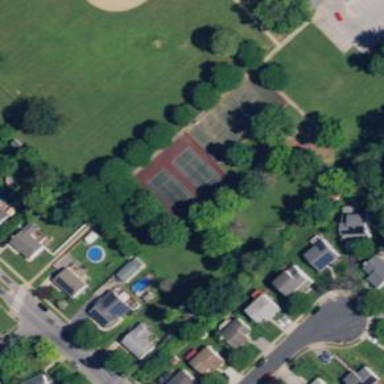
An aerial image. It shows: Tennis court on the leisure land pitch.